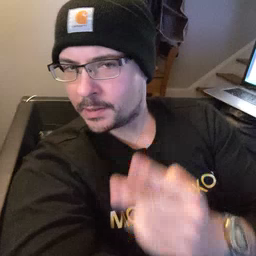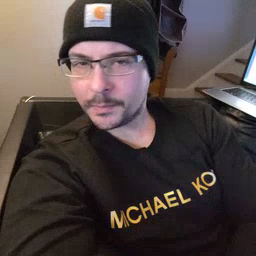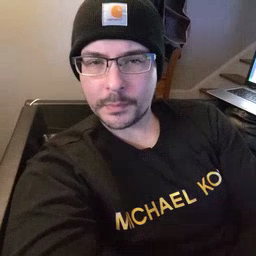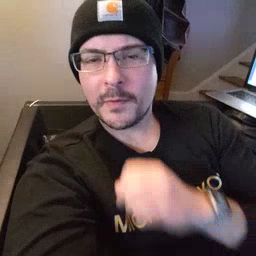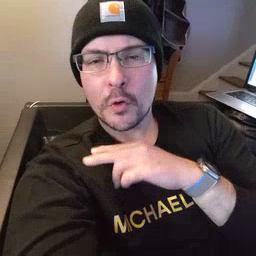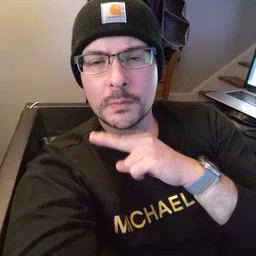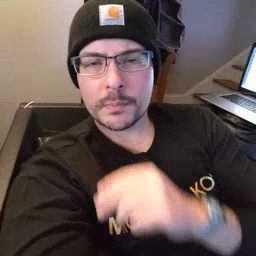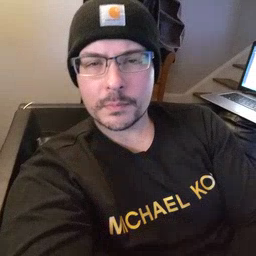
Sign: frog